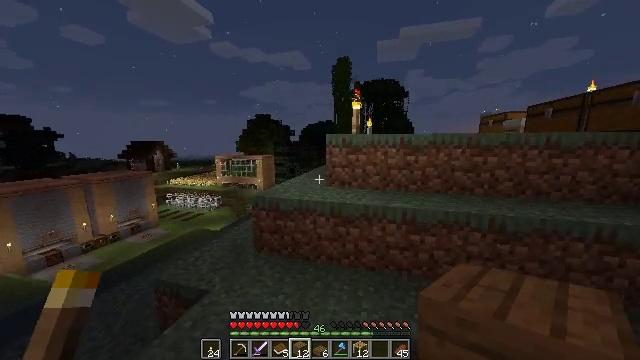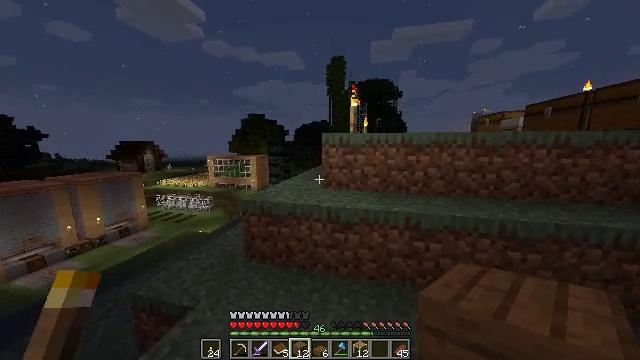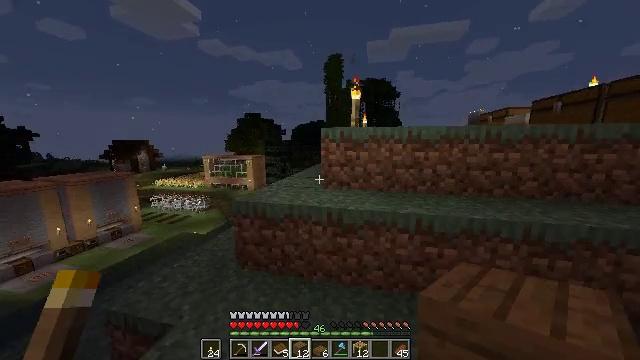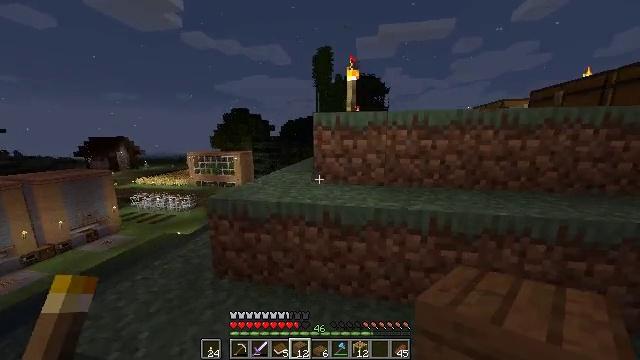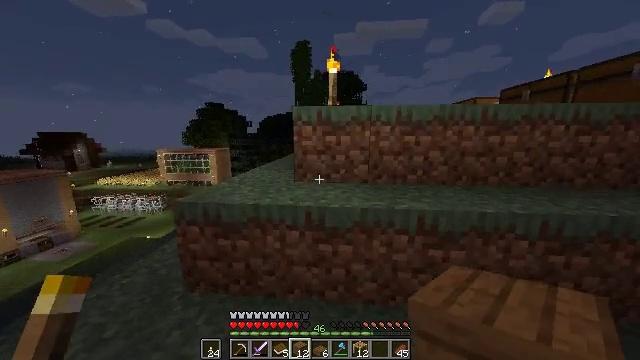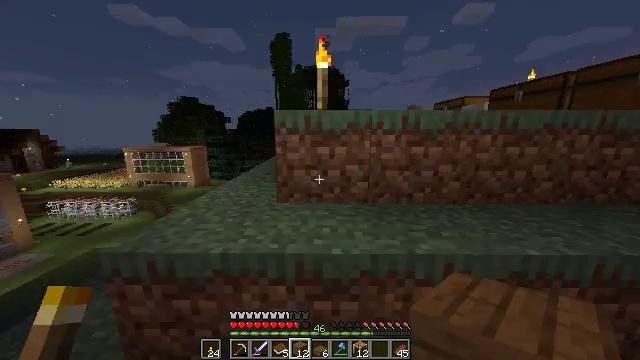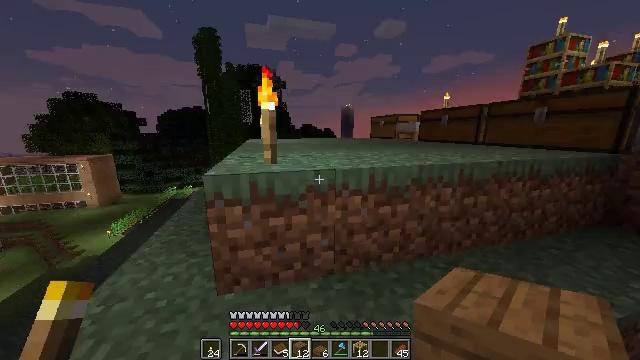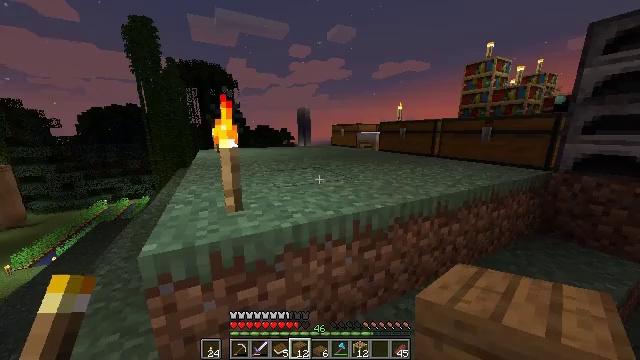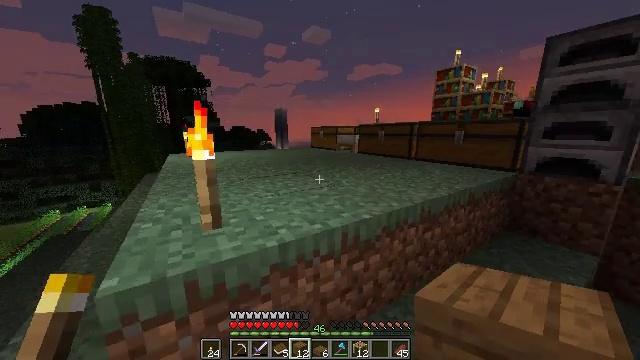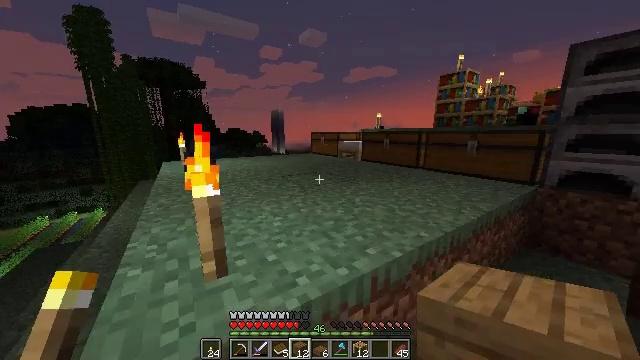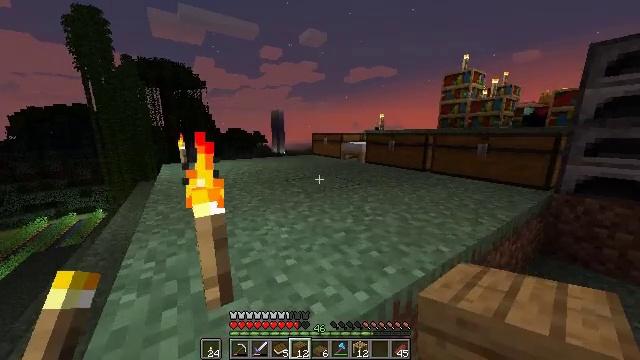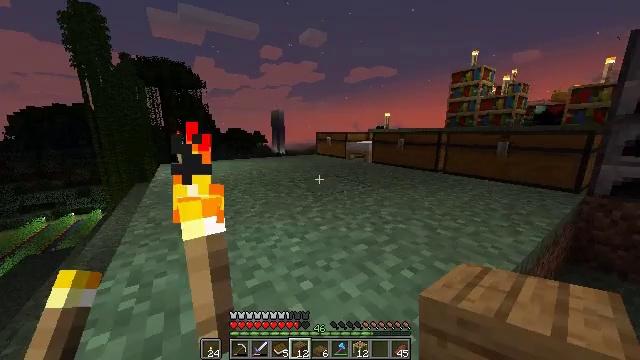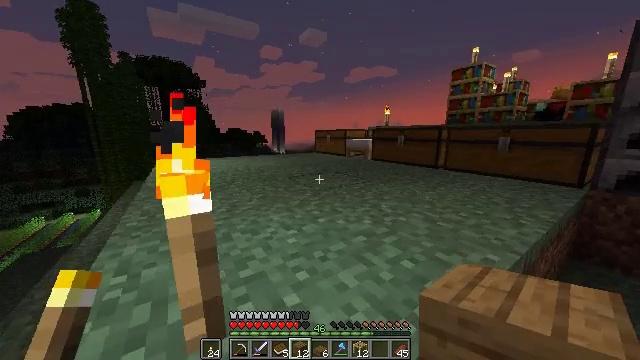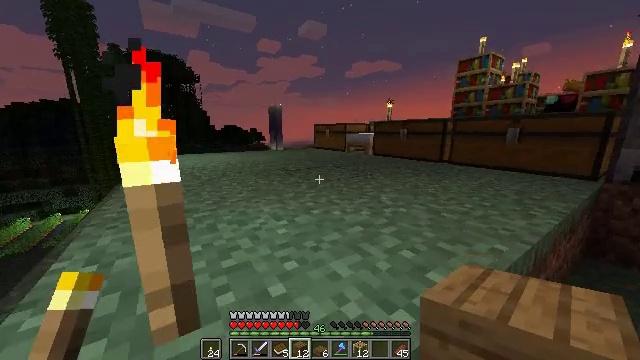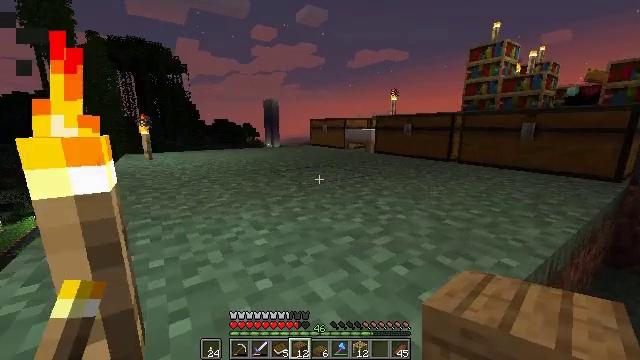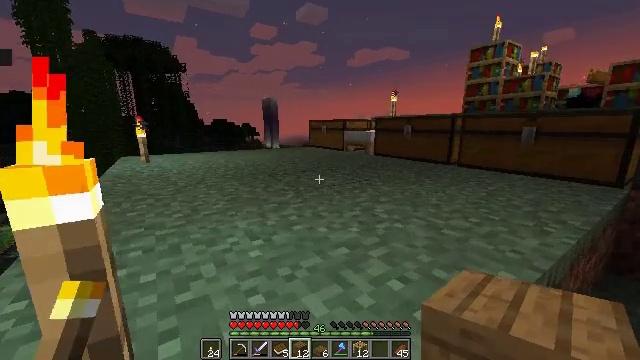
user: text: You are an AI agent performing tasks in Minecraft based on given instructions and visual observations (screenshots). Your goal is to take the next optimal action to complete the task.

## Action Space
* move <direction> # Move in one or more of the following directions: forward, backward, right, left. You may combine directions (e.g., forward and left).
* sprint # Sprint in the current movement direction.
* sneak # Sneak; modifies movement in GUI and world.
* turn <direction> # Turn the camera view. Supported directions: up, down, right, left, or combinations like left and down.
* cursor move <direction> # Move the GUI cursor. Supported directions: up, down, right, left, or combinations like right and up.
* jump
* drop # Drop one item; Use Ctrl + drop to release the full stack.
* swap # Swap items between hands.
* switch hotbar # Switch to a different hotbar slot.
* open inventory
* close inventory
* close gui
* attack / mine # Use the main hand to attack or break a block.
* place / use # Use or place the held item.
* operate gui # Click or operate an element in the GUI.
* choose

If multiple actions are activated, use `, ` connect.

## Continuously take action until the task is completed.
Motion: motion action
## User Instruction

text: Craft a spruce fence gate.
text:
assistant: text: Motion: move forward, turn right, jump
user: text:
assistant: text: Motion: move forward, sprint, jump
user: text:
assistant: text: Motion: move forward, sprint, turn right, jump
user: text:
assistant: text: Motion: move forward, sprint, turn right, jump
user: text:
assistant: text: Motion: move forward, sprint, turn right, jump
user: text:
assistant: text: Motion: move forward, sprint, turn right, jump
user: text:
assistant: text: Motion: move forward, turn right, jump
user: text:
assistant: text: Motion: move forward, turn right, jump
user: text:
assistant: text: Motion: move forward, turn right, jump
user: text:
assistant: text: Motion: move forward, jump
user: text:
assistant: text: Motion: move forward, sprint, jump
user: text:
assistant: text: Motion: move forward, sprint, jump
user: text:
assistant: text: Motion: move forward, sprint, jump
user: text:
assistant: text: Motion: move forward, sprint, jump
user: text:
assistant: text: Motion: move forward, sprint, jump
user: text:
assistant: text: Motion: move forward, jump
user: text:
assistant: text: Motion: move forward, jump
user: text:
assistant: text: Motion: move forward, jump
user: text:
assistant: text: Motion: move forward, sprint, jump
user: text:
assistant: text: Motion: move forward, sprint, jump
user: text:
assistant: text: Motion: move forward, sprint, jump
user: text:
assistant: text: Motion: move forward, sprint, turn left and down, jump
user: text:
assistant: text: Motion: move forward, jump
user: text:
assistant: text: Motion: move forward, jump
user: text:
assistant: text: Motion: move forward, sprint, jump
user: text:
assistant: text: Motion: move forward, sprint, jump
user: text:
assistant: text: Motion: move forward, sprint, jump
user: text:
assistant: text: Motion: move forward, sprint, turn right and down, jump
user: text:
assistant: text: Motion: move forward, turn right, jump
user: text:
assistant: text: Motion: move forward, jump